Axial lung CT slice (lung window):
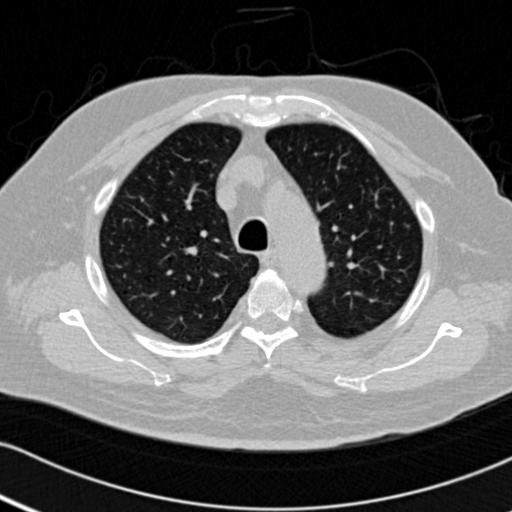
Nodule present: no